Field crop: maize
Growth stage: 2
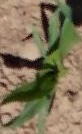
Species: maize